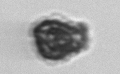
Label: Syracosphaera_pulchra